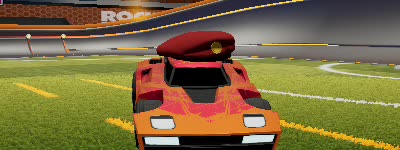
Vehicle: breakout